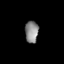
Tissue: lung
Cell type: Others
Senescence score: 0.2337
Nuclear area (px): 288
Mean DAPI intensity: 135.472